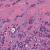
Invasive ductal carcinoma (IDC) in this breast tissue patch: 0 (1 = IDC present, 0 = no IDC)